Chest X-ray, PA view. Patient: 70 years old, sex F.
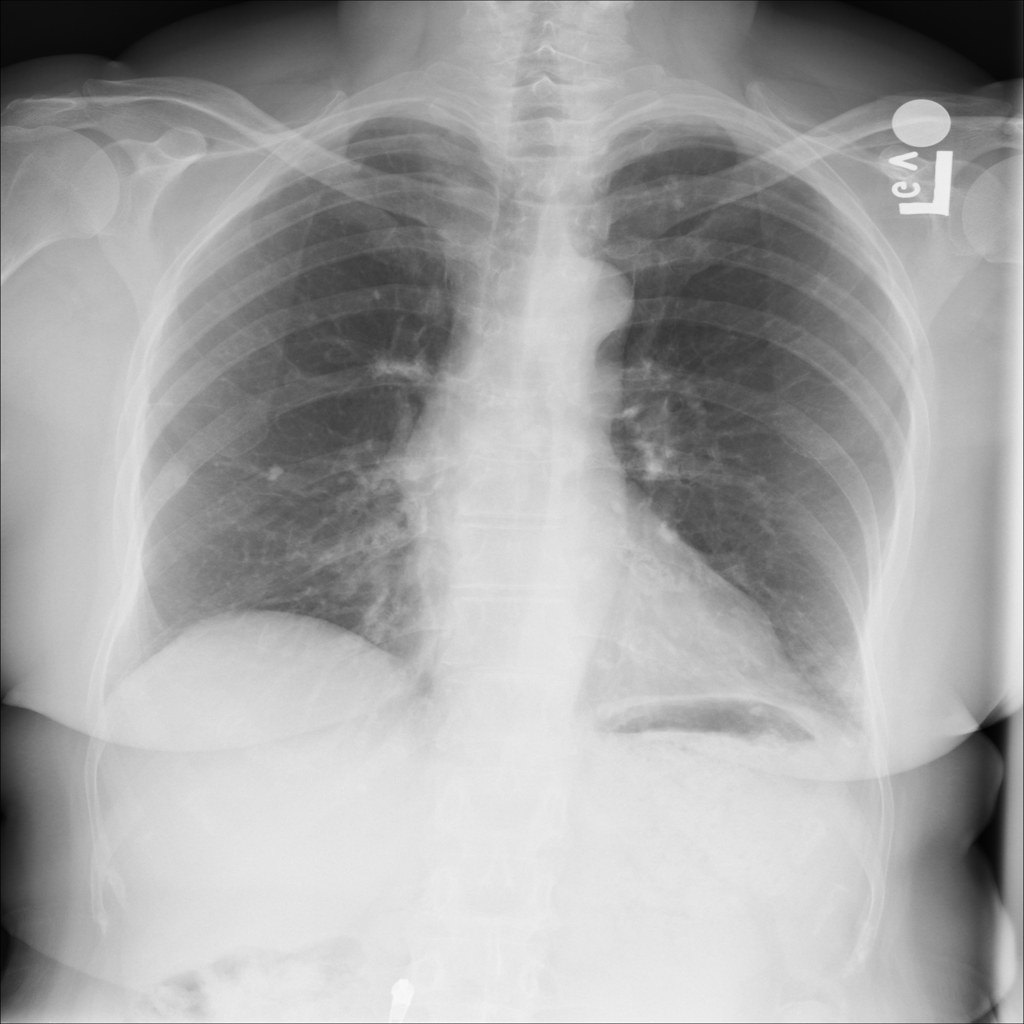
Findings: Fibrosis, Nodule